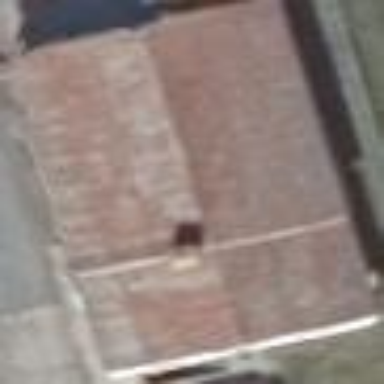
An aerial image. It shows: Detached building.